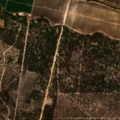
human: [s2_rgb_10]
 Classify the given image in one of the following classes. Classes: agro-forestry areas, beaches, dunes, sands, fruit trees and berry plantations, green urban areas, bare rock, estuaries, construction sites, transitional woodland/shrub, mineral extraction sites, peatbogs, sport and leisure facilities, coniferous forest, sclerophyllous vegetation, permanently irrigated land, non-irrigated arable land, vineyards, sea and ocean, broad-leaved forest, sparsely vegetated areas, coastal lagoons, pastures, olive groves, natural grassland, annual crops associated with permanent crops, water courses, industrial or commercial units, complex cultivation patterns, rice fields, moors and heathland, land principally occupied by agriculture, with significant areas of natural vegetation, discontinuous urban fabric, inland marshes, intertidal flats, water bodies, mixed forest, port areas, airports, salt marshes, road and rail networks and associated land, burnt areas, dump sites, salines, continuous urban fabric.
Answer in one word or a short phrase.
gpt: permanently irrigated land, vineyards, coniferous forest